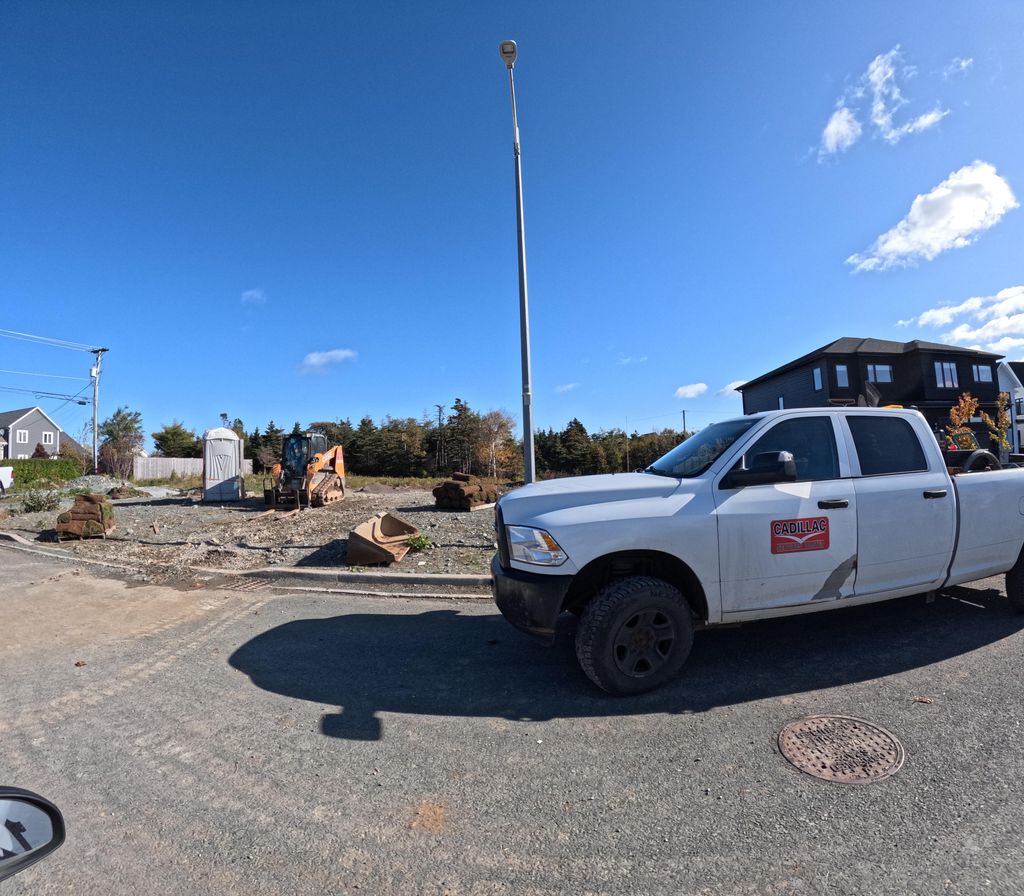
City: st_johns